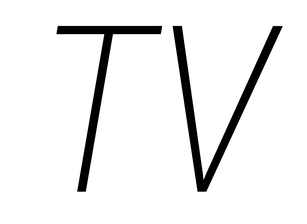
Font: Roboto-Italic_Condensed_ExtraLight_Italic